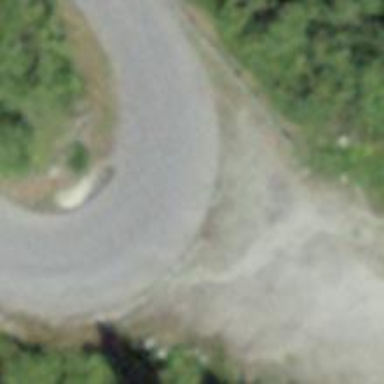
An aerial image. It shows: Unclassified road with asphalt surface.